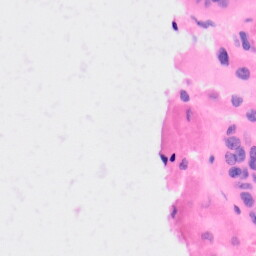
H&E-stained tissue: Kidney